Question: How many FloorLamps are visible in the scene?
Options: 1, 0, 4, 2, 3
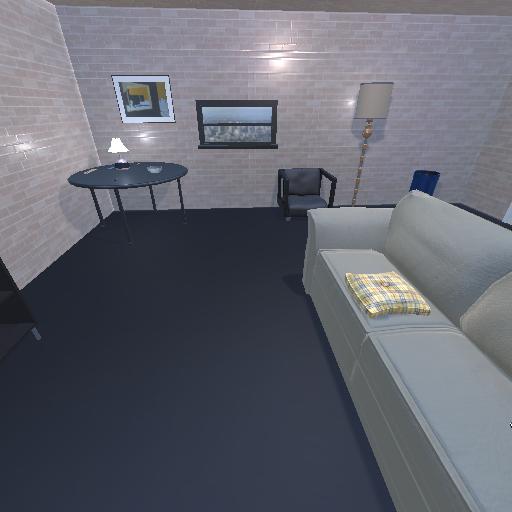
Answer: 1